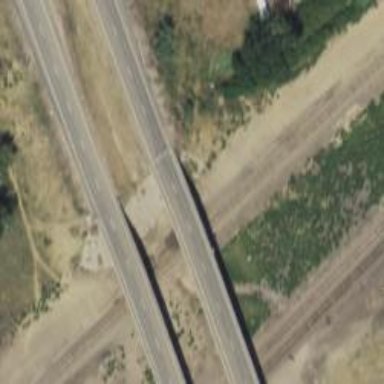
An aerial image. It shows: Viaduct bridge on motorway.